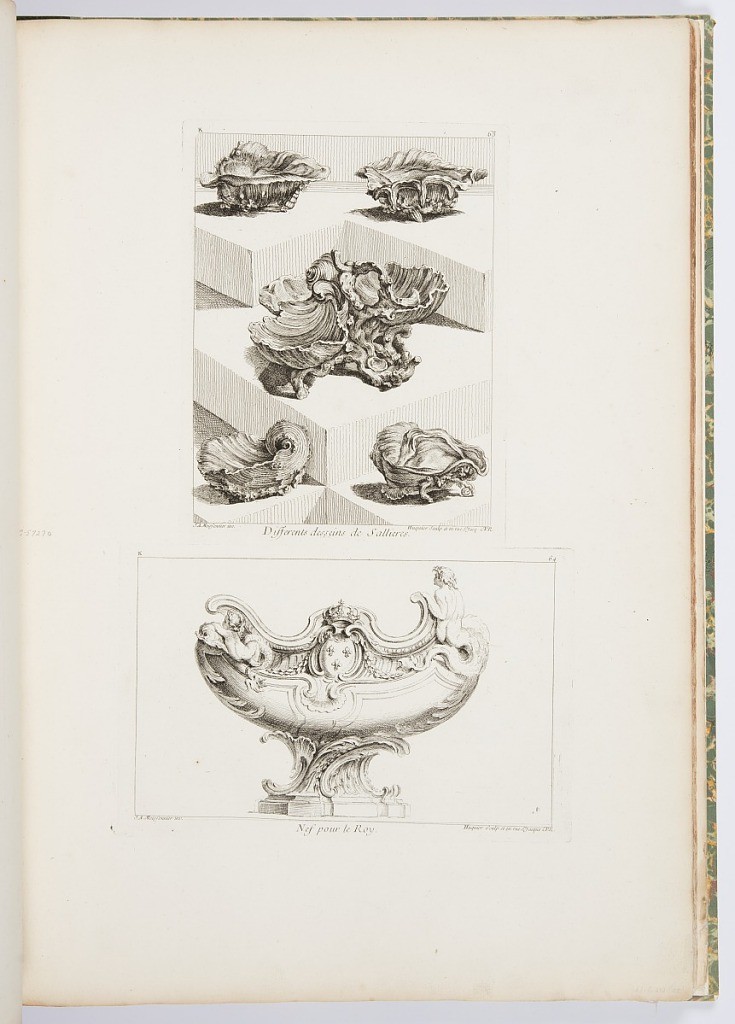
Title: Differents Desseins de Sallieres [Various Designs for Salt Dishes], pl. 63 in Oeuvre de Juste-Aurele Meissonnier
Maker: Juste-Aurèle Meissonnier, French, b. Italy, 1695–1750
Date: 1748
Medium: Etching on off-white laid paper
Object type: Print
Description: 1921-6-212-25-a: Five designs for open salt cellars, each has asymm...;     1921-6-212-25-b: Nef on base decorated with putti and sea creatures...